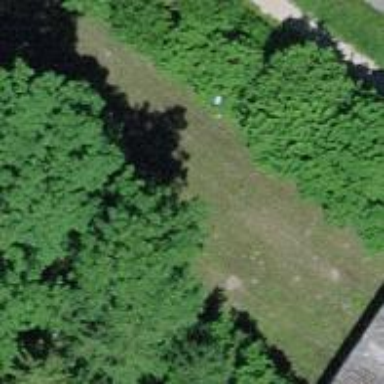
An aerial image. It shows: Grassy shooting pitch for leisure land activities.